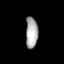
Tissue: lung
Cell type: Fibroblasts
Senescence score: 0.5687
Nuclear area (px): 369
Mean DAPI intensity: 172.274